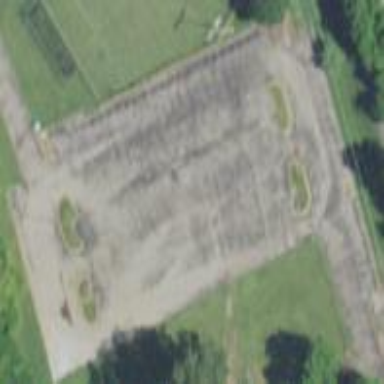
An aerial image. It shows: Parking area with surface.